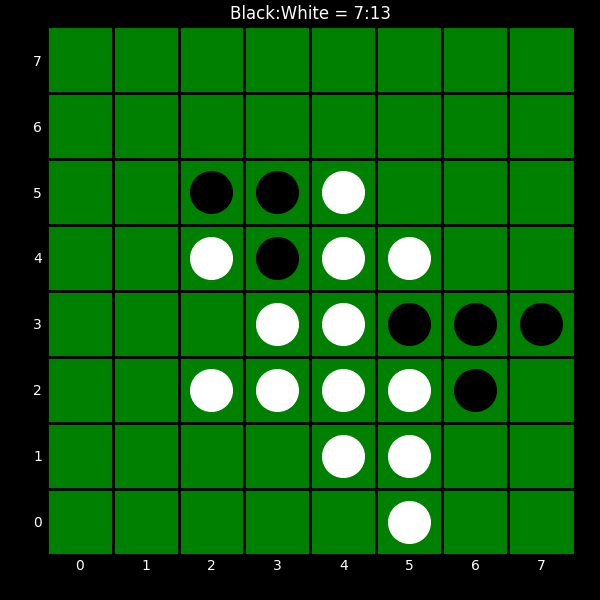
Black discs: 7
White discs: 13